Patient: sex F, age 54
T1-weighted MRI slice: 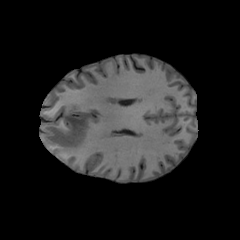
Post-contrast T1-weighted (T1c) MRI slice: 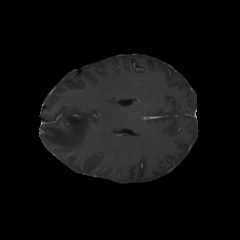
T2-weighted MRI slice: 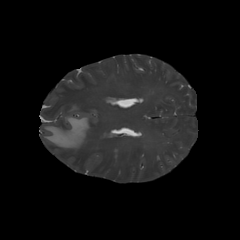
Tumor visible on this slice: yes
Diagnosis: Glioblastoma, IDH-wildtype
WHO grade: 4